Interaction volume radius: 5 \u00c5
Interaction volume height: 10 \u00c5
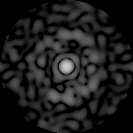
Disorder parameter: 0.8554